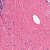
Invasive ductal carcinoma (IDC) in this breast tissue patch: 0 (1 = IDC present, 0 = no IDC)